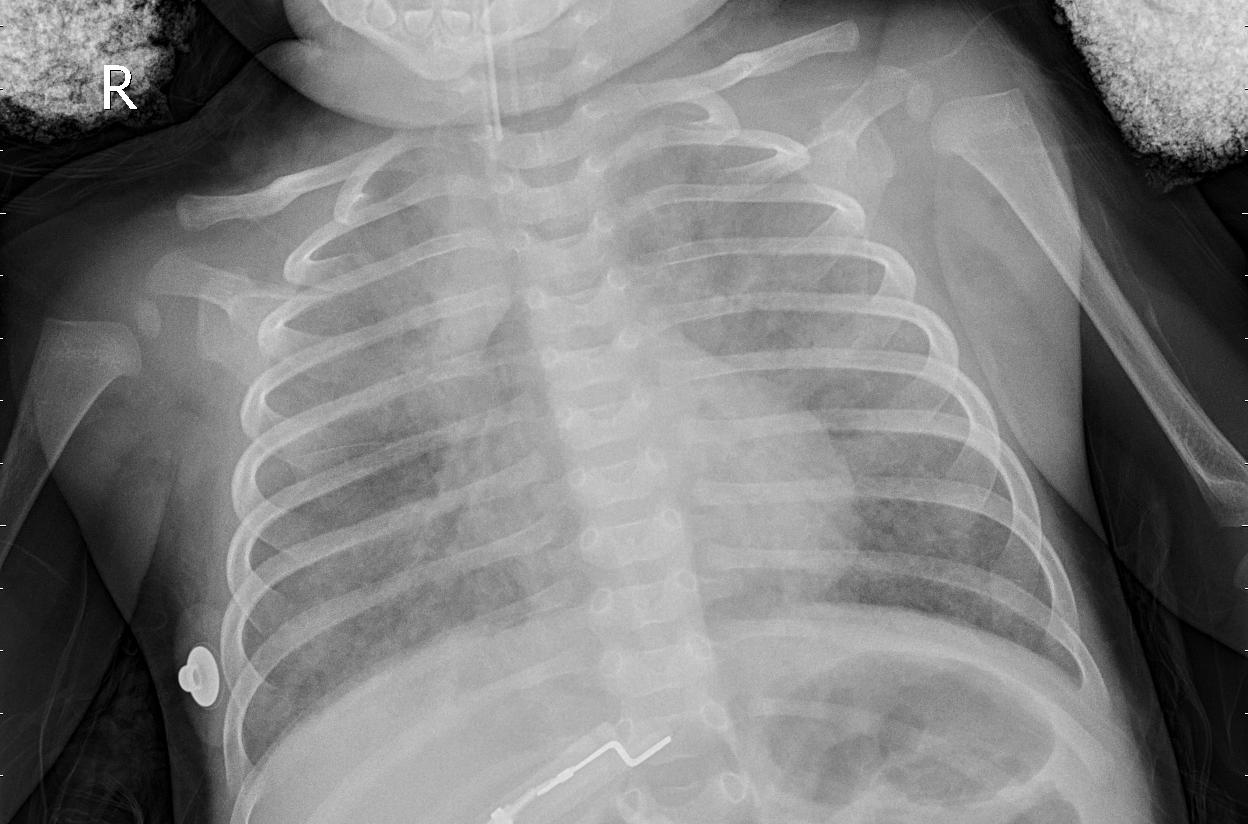
Diagnosis: PNEUMONIA